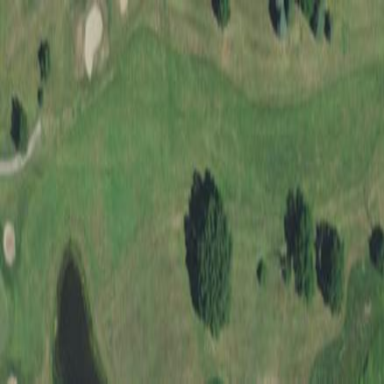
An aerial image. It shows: Golf fairway in the image.